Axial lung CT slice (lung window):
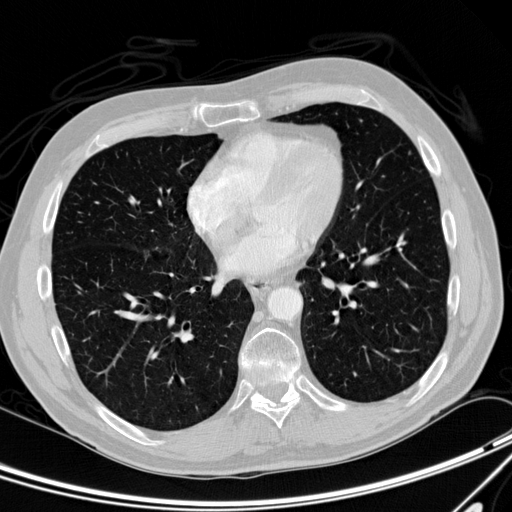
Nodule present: no